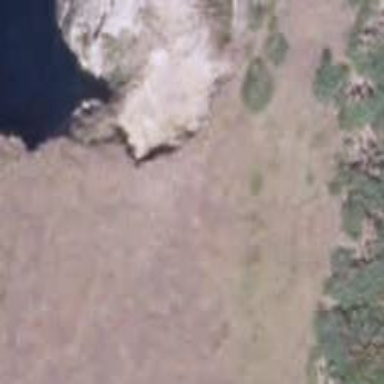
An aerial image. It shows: Cliff in nature.